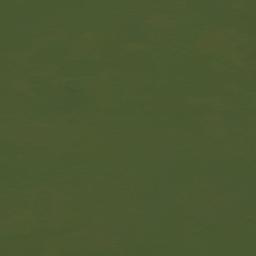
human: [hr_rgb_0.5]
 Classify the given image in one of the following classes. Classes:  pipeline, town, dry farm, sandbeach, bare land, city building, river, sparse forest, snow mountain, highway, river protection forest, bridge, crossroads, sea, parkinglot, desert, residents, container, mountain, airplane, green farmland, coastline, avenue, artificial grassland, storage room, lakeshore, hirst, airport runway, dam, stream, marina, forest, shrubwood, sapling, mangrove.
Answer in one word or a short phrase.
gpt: sea